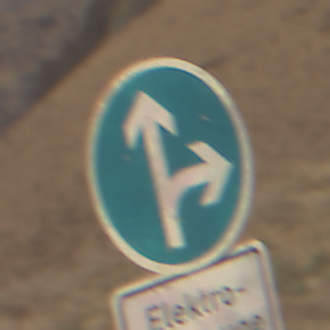
Verkehrszeichen: VorgeschriebeneFahrtrichtungGeradeausOderRechts
Zusatzzeichen unten: BesondereFahrzeugeUndTransportgueter11
Umgebung: Outdoor, Nature
Tageszeit: Midday
Wetter: Clear
Licht: Natural
Jahreszeit: NotSpecified
Kontrast: HighContrast